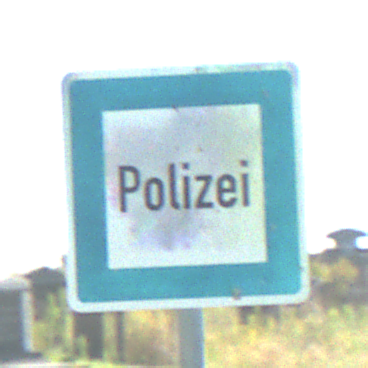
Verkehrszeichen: Polizei
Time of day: Midday
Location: Outdoor (Special)
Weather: PartlyCloudy
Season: NotSpecified
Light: Natural